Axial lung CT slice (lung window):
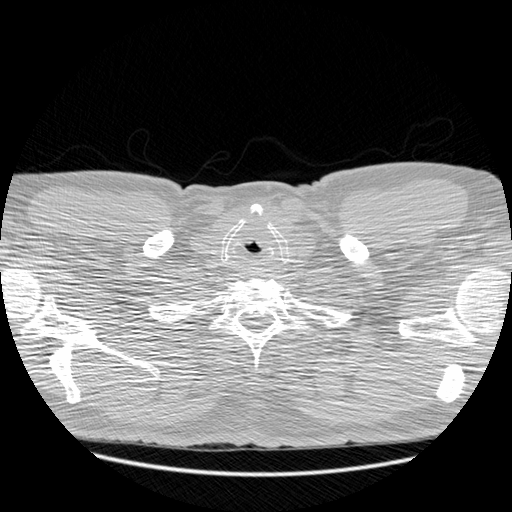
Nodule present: no